Question:
This is when i press Like button. How to inspect where is the problem?
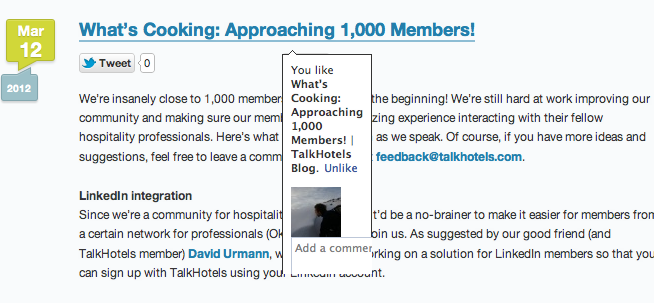
Answer: Use <URL>.
There is an option in context menu of the page "Inspect element with Firebug" which will allow you to select element on the page and you'll see all its properties and styles, and layout borders.
This way you'll be able to track down which element of the page or css causes a certain layout/size.